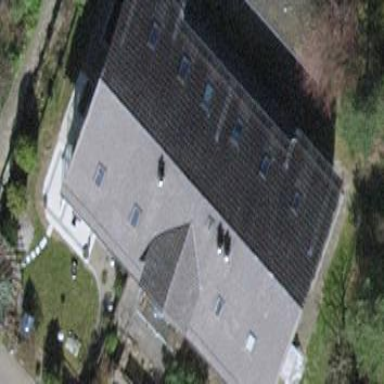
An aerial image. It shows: Gabled roofed house.